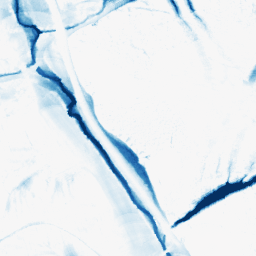
Category: morphological
Decomposition family: morphological_ellipse
Decomposition parameters: operation: closing
width: 20
height: 50
Upsampling method: regularized
Upsampling parameters: scale: 2
lambda_reg: 0.01
Upsampling scale: 2